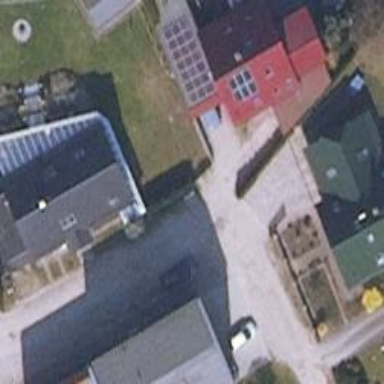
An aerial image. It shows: Residential road with pebblestone surface.